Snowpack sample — Loveland Pass, Silver Plume, Colorado, USA (2/11/26, 12:00 PM MST)
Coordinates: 39.663, -105.886
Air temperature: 35 °F
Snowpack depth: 82 cm
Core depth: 40 cm
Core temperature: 23 °F
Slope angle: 13°, slope face: 12°
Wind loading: high
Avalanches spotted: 1
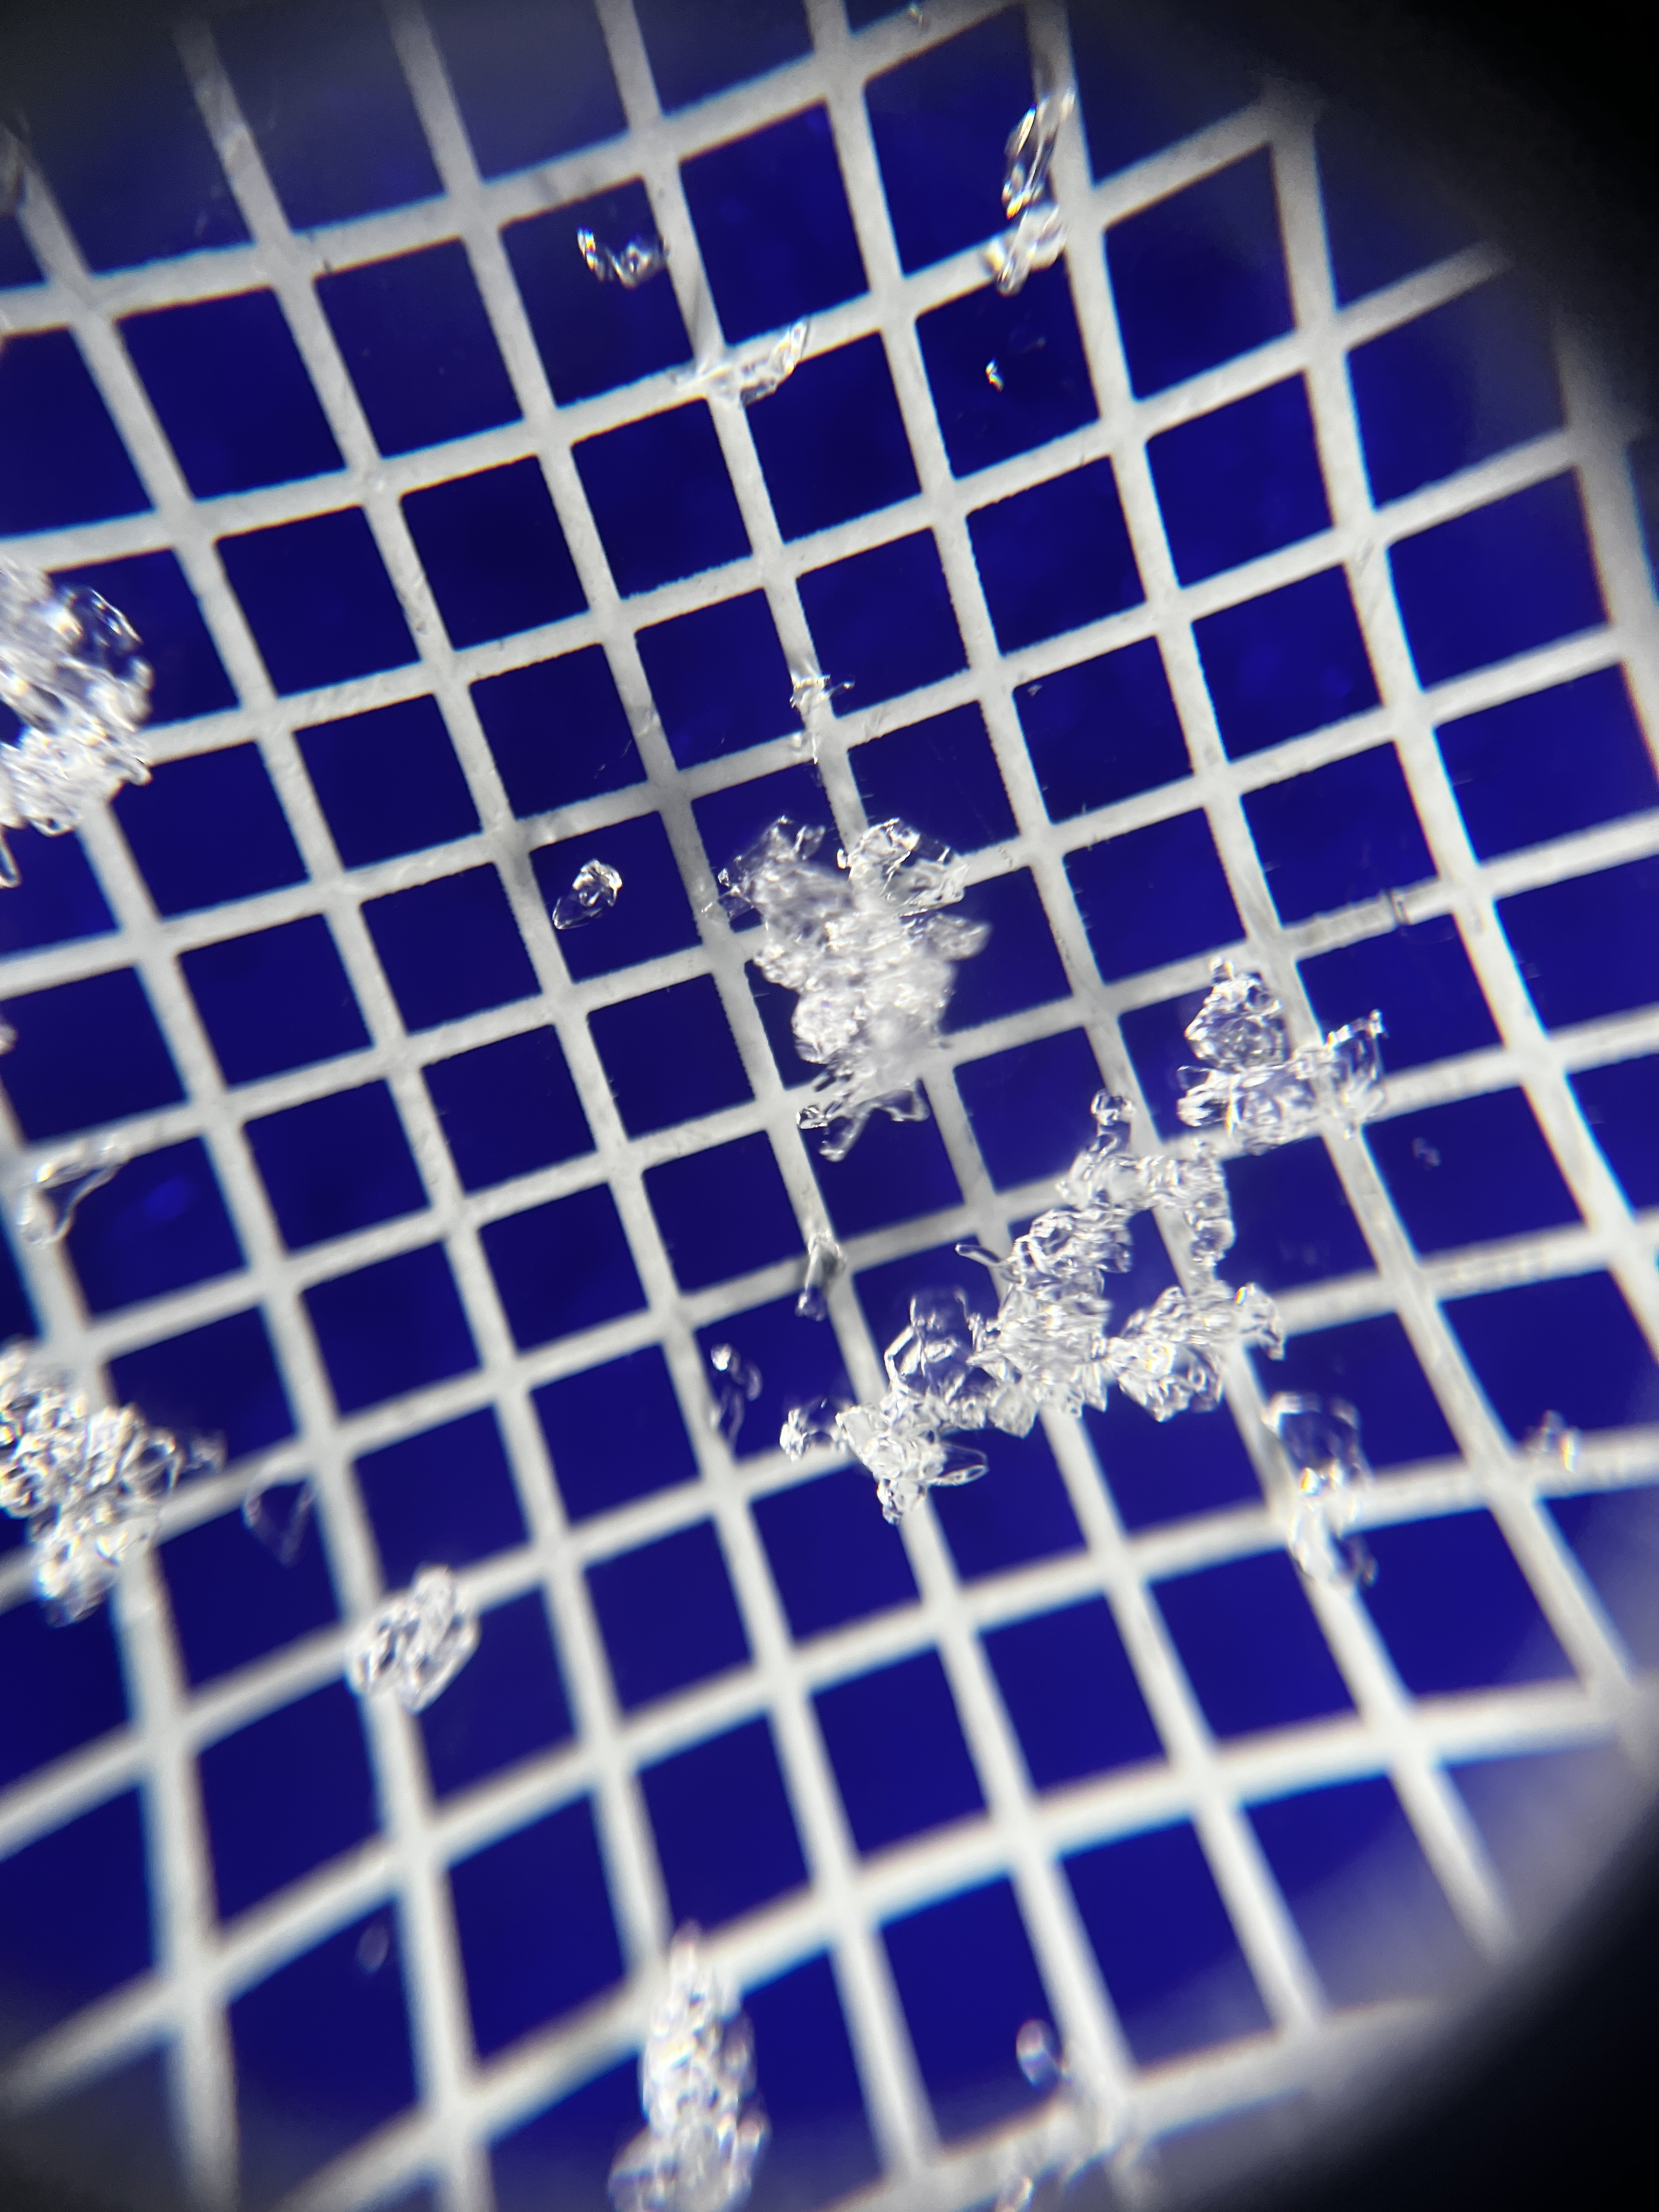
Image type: magnified_profile
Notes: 1 small avalanche spotted on the north side of the bowl, lots of wind loading